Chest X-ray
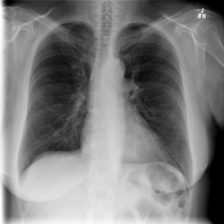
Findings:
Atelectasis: negative
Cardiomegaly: negative
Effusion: negative
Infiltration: negative
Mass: negative
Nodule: negative
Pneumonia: negative
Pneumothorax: negative
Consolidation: negative
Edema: negative
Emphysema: negative
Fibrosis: negative
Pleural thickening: negative
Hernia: negative